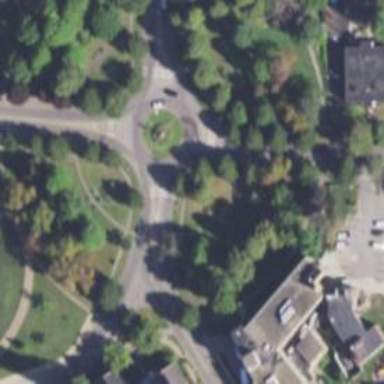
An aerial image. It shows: Tertiary road that leads to roundabout.